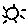
Label: sun